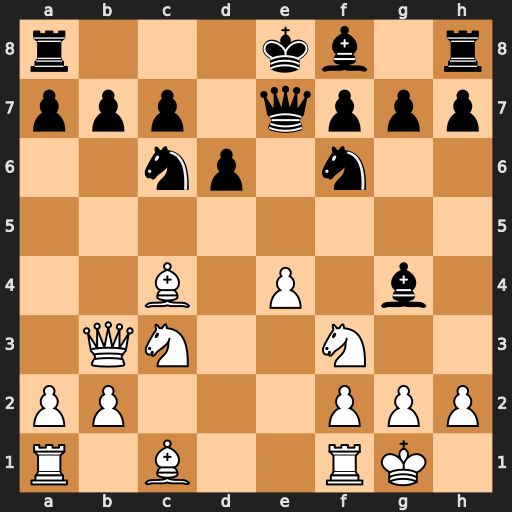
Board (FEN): r3kb1r/ppp1qppp/2np1n2/8/2B1P1b1/1QN2N2/PP3PPP/R1B2RK1
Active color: w
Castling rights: kq
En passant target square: -
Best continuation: Qxb7 Rb8 Qxc6+